Chest X-ray. View position: AP
Patient age: 43
Patient sex: M
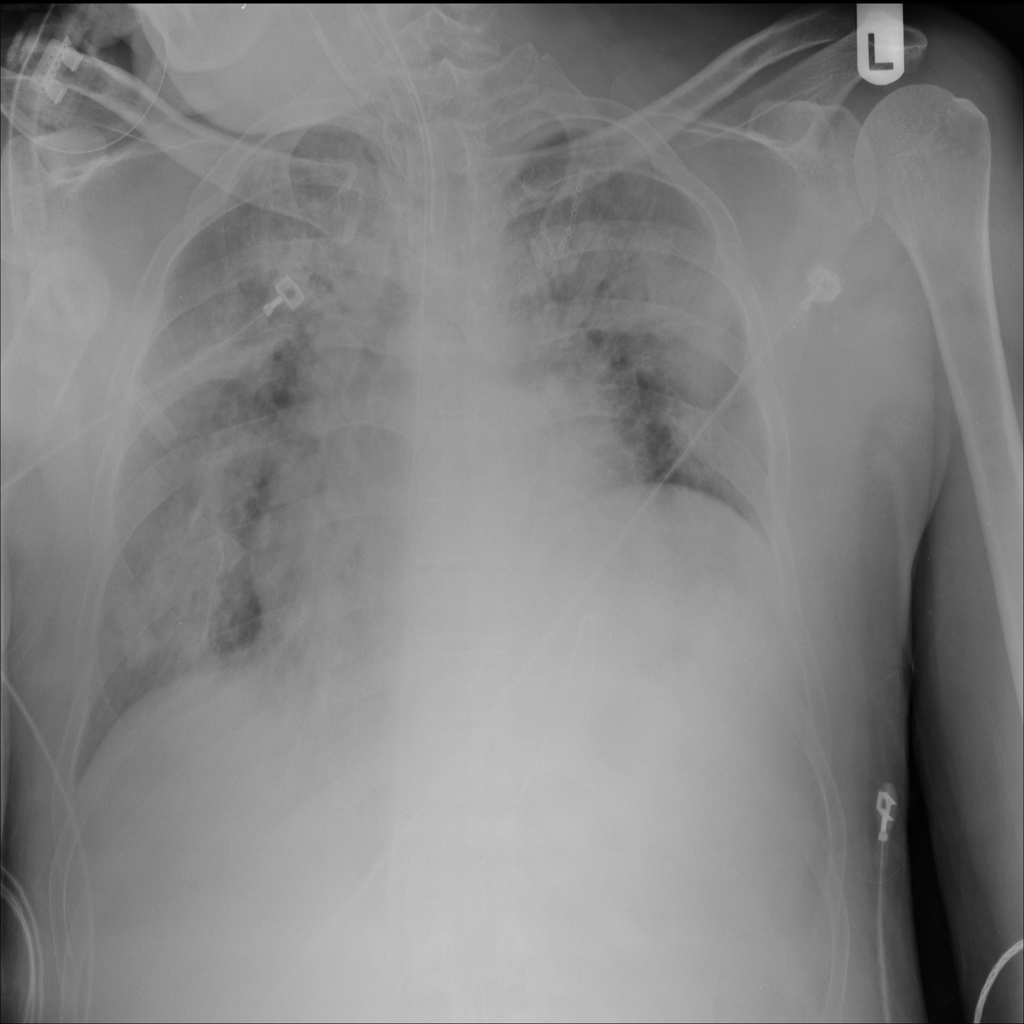
Finding: Pneumothorax